Question: I would like to have a special listview with a title, couple of sub-categories, and a picture. The picture below is a rough idea of how I would like to lay it out. I am very new to android so keep in mind that details really helps me. Thank you in advance.

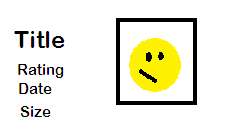
Answer: You can create an xml layout that is used for each ListView item. If you haven't yet, read through <URL> for an introduction to the different layout types. There are also a "Hello layout" tutorial for each layout type, linked from that page.
In this case, you could use a horizontal LinearLayout with a vertical LinearLayout and an ImageView inside of it.
To bind your objects to the views within your ListView item, use a <URL>.